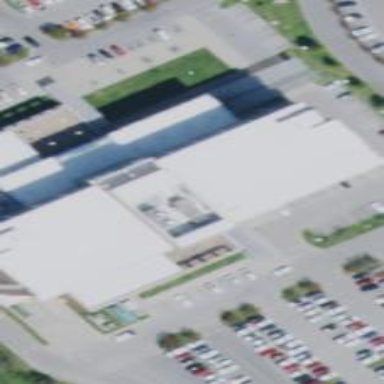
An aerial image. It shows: Building.